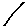
Label: line